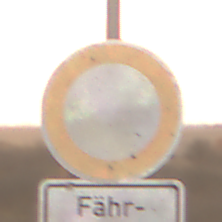
Verkehrszeichen: VerbotFahrzeugeAllerArt
Zusatzzeichen unten: SonstigeFahrzeugePersonengruppenFrei4
Umgebung: Outdoor, Nature
Tageszeit: SunriseSunset
Wetter: PartlyCloudy
Licht: Natural
Jahreszeit: NotSpecified
Kontrast: LowContrast